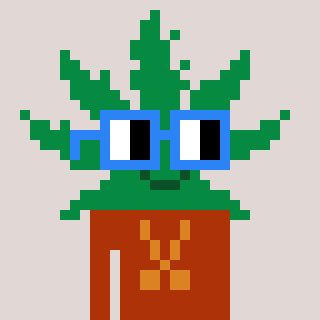
a pixel art character with square blue glasses, a weed-shaped head and a hotbrown-colored body on a warm background